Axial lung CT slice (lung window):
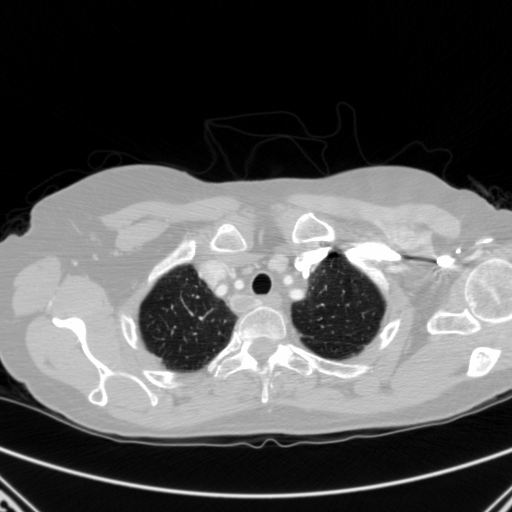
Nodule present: no